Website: home-depot
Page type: billing-address
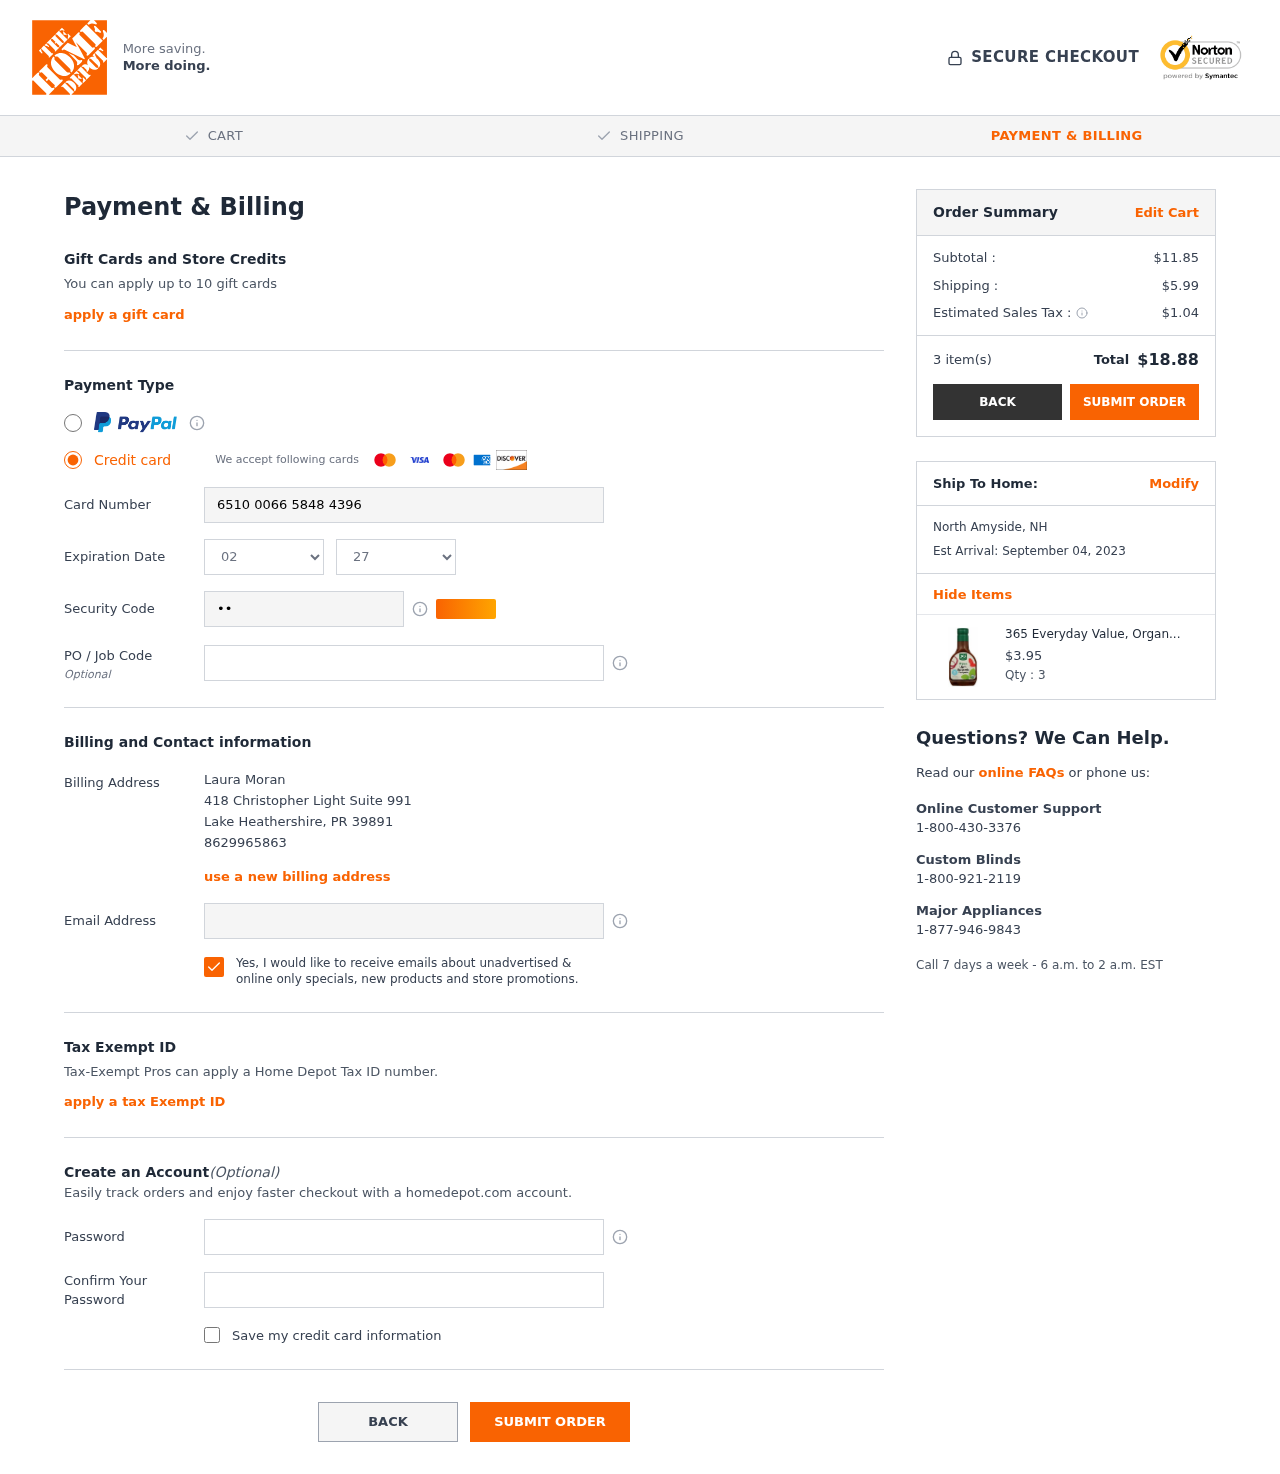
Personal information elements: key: PII_CARD_CVV
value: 300
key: PII_CARD_EXPIRY_MONTH
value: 02
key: PII_CARD_EXPIRY_YEAR
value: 27
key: PII_CARD_NUMBER
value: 6510 0066 5848 4396
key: PII_CITY
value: Lake Heathershire
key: PII_CITY2
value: North Amyside
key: PII_EMAIL
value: lauramoran@gmail.com
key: PII_FULLNAME
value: Laura Moran
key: PII_PHONE
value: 8629965863
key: PII_POSTCODE
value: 39891
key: PII_STATE_ABBR
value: PR
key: PII_STATE_ABBR2
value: NH
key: PII_STREET
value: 418 Christopher Light Suite 991
Product elements: key: PRODUCT1_NAME
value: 365 Everyday Value, Organic Light Balsamic Vinaigrette, 16 fl oz
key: PRODUCT1_PRICE
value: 3.95
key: PRODUCT1_QUANTITY
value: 3
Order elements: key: ORDER_SUBTOTAL
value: $11.85
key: ORDER_SHIPPING_COST
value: $5.99
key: ORDER_TAX
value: $1.04
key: ORDER_NUM_ITEMS
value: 3 item(s)
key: ORDER_TOTAL
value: $18.88
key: ORDER_DELIVERY_DATE
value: Est Arrival: September 04, 2023